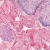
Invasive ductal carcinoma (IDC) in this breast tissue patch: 0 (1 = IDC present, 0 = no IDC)